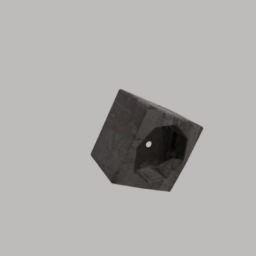
Label: architecture